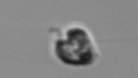
Label: flagellate